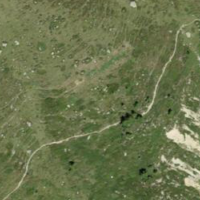
EUNIS habitat code: 23
Species observed at this site:
Platanthera bifolia
Vaccinium uliginosum